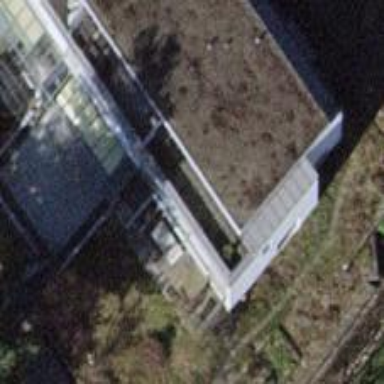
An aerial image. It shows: Terrace building.